Question: i'm trying to declare bindingSource as generic in a control generic
'''
public partial class ABMControl<T> : UserControl
{
public ABMControl()
{
InitializeComponent();
}
}
partial class ABMControl<T>
{
...
private void InitializeComponent()
{
...
this.bindingSource.DataSource = typeof(T)
...
}
...
}
'''
But in the designer this is the problem:
> Failed to parse method 'InitializeComponent'. The parser reported the
following error 'Type parameters are not suppported Parameter name:
typeSymbol'. Please look in the Task List for potential errors.

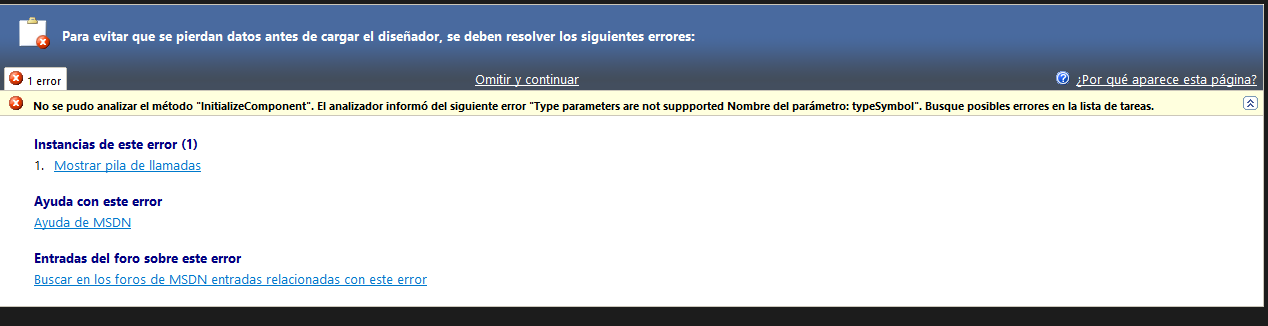
Answer: To prevent designer error, set data source of binding source in constructor.
When you put a piece of code in constructor of your control designer deserializer will not try to parse it. It also will not run in design time of your control, while in run-time and also for derived control, it will run.
Here is what you should have to prevent error:
'''
public partial class ABMControl<T> : UserControl
{
public ABMControl()
{
InitializeComponent();
this.bindingSource.DataSource = typeof(T)
}
}
'''
For more information about how designer works take a look at the following post, specially take a look at the example which contains a couple of errors but shows the designer:
- <URL>